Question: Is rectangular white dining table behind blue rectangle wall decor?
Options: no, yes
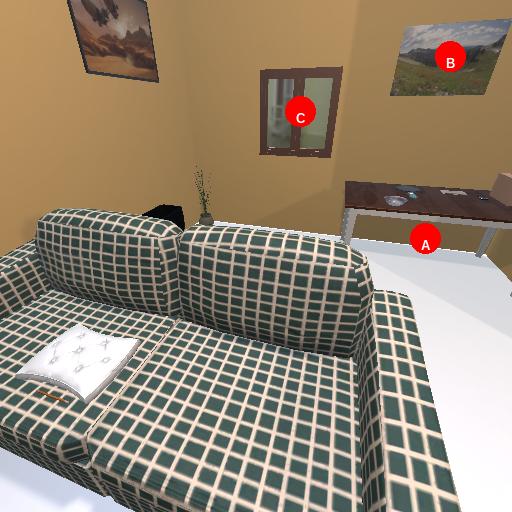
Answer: no